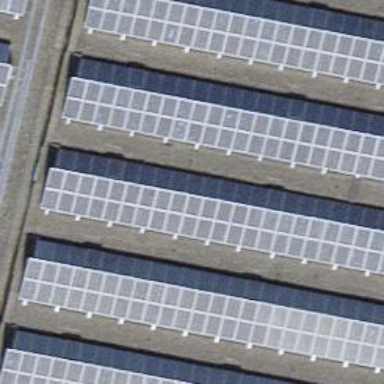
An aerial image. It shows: Solar power generator with photovoltaic panels.